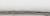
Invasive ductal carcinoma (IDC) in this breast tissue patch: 0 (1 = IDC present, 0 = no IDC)